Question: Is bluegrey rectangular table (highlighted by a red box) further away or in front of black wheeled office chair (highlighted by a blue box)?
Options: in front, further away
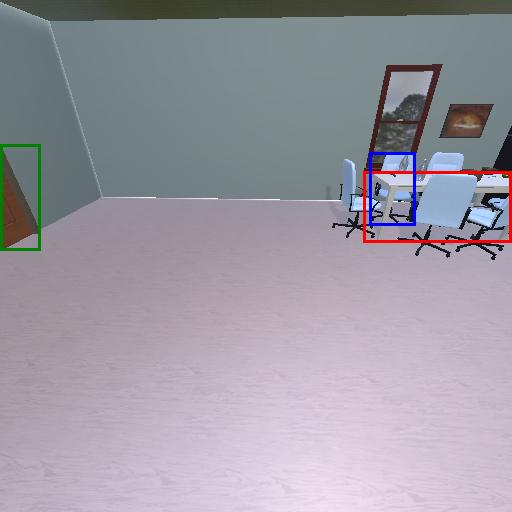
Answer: in front